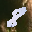
Label: 8